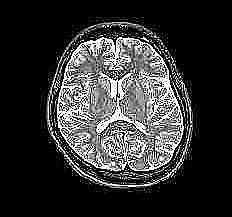
Label: notumor